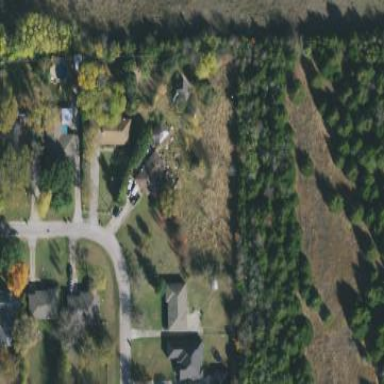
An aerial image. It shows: Grassy plot in zoning area.